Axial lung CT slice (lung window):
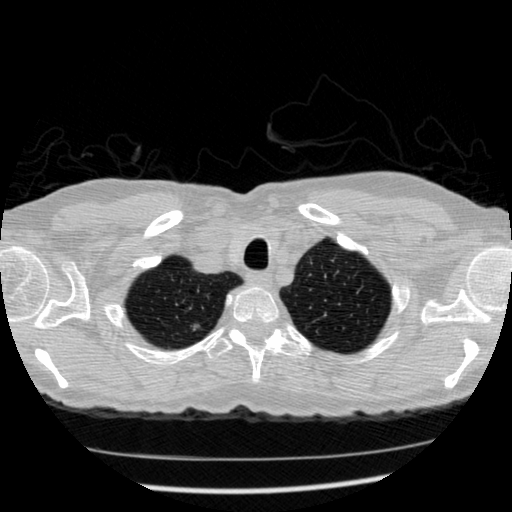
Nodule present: yes
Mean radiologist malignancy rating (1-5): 3.5